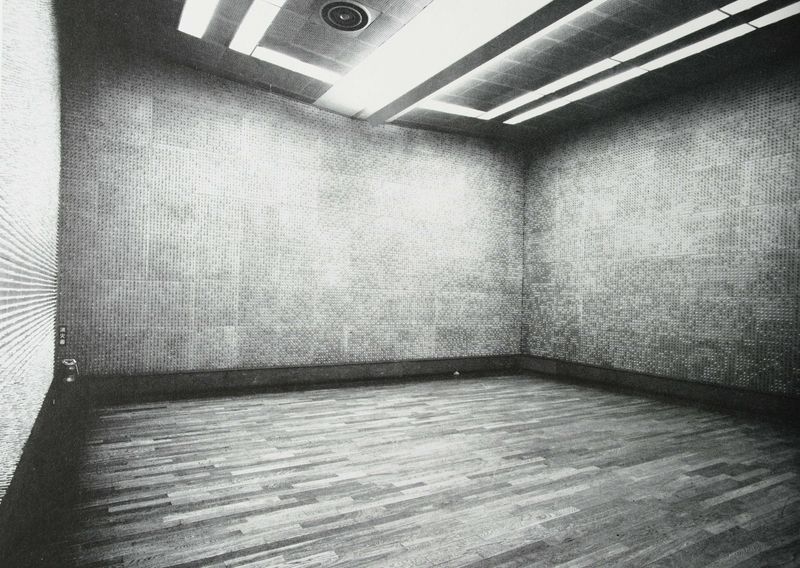
Titel: Tissue paper on grey pegboard walls
Künstler: Sol Lewitt
Standort: Varese
Institution: Collection Giusepppe Panza di Biumo
Schlagwörter: dunkel, schatten, weiß, grau, hell, lampe, lampen, licht, raum, schwarz, zimmer, muster, wand, boden, decke, ecke, parkett, leer, leere, beleuchtung, saal, foto, fotografie, photographie, wände, ecken, quadrate, struktur, museum, wandbild, lewitt, leisten, oberlicht, zommer, eierkartons, flavin, leuchtstoffröhren, sol lewitt zum 100sten